Question: So i am trying to plot time on the x-axis of a qcustomplot... My problem is how i can have the "ticks" of the x-axis, have an interval of one hour (00:00, 01:00, 02:00... etc.). My code and the results are the following:
'''
ui->diagramArea->yAxis->setLabel("Thermocracy");
ui->diagramArea->yAxis->setRange(35,42);
ui->diagramArea->xAxis->setLabel("Hour of Measurement");
ui->diagramArea->xAxis->setTickLabelType(QCPAxis::ltDateTime);
ui->diagramArea->xAxis->setDateTimeFormat("hh:mm");
ui->diagramArea->xAxis->setRange(-7200,75600); //that's because im gmt+2
ui->diagramArea->xAxis->setAutoTickStep(3600);
ui->diagramArea->addGraph();
ui->diagramArea->graph(0)->setBrush(QBrush(QColor(204,243,255)));
ui->diagramArea->graph(0)->setPen(pen);
ui->diagramArea->graph(0)->setScatterStyle(QCPScatterStyle(QCPScatterStyle::ssDisc, 5));
ui->diagramArea->graph(0)->setData(vTime,vData);
ui->diagramArea->replot();
'''

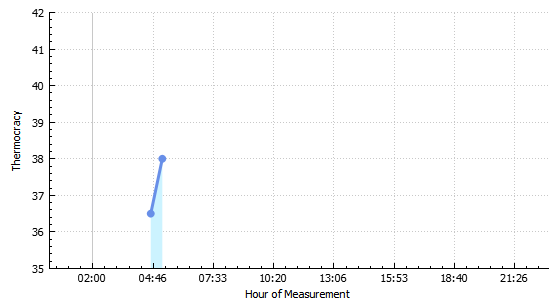
Answer: Try to use 'void QCPAxis::setTickStep ( double step)'
'''
ui->diagramArea->xAxis->setAutoTickStep(false);
ui->diagramArea->xAxis->setTickStep(3600);
'''
<URL>
> whether the tick step, i.e. the interval between two (major) ticks, is calculated automatically. If on is set to true, the axis finds a tick step that is reasonable for human readable plots. The number of ticks the algorithm aims for within the visible range can be specified with setAutoTickCount.If on is set to false, you may set the tick step manually with setTickStep.
It takes bool variable, so it seems that you set automatically calculated steps.